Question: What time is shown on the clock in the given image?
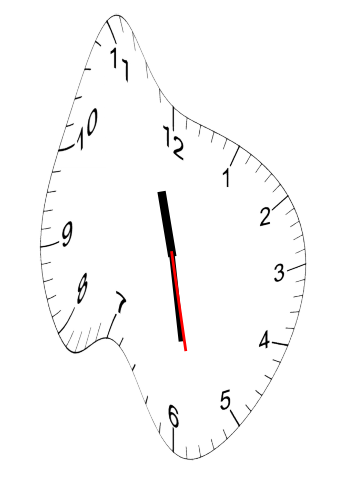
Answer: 11:28:28